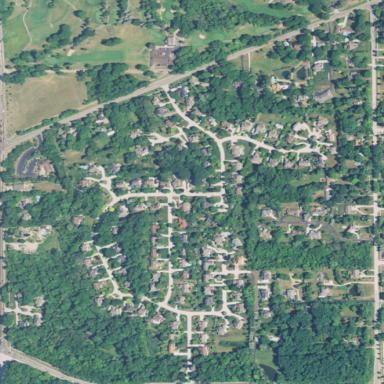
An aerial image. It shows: Residential area consisting of single-family homes.